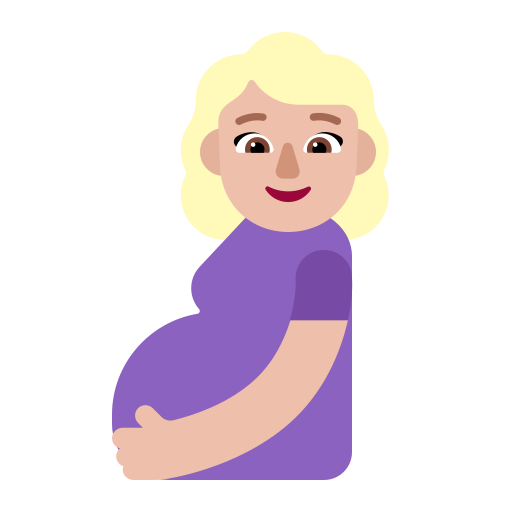
pregnant woman flat  light